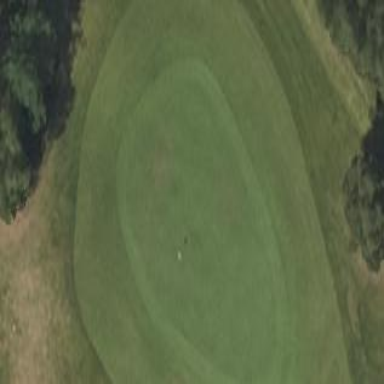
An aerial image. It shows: Golf green.